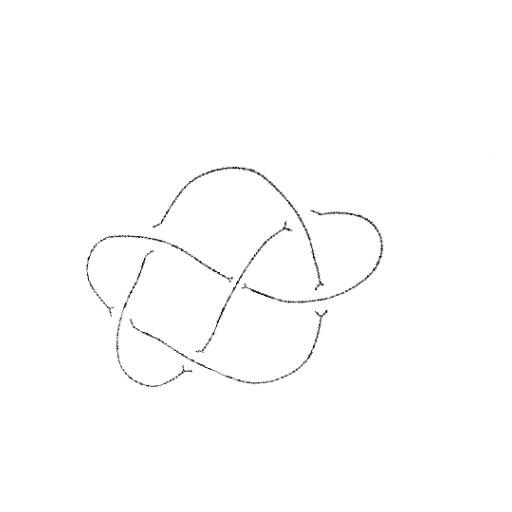
Crossing number: 6